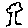
Label: tree